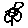
Label: flower